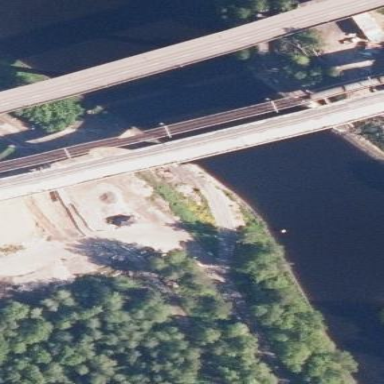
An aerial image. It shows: Man-made bridge.